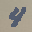
Label: 4